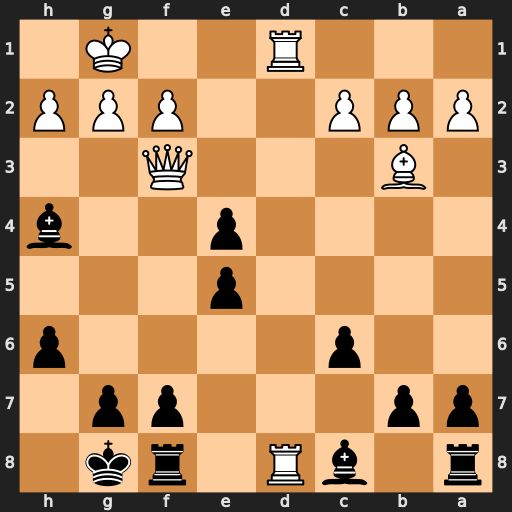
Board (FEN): r1bR1rk1/pp3pp1/2p4p/4p3/4p2b/1B3Q2/PPP2PPP/3R2K1
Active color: b
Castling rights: -
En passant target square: -
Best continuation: exf3 Rxf8+ Kxf8